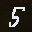
Label: 5